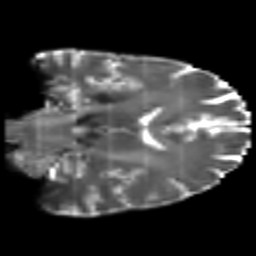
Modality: T2w
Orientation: coronal
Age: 39
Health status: ill
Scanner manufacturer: philips
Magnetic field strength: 3 T
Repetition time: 9 s
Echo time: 0.127 s